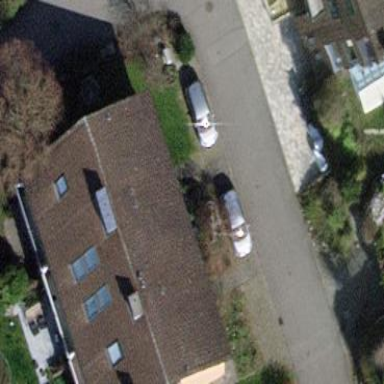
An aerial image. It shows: Terrace building.